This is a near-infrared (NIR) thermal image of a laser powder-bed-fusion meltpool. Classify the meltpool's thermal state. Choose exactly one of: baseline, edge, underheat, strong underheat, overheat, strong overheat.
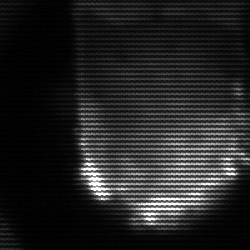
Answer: baseline